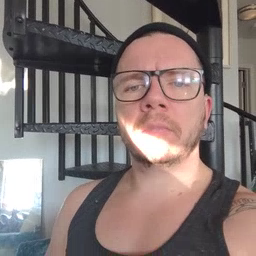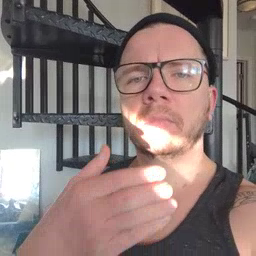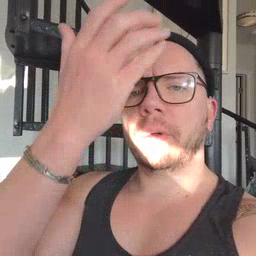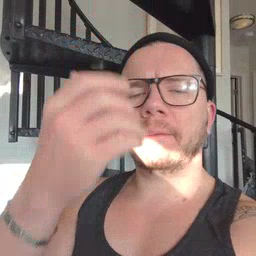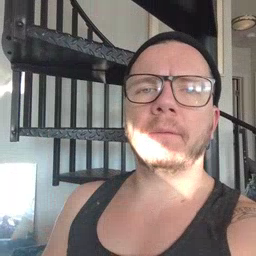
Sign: giraffe